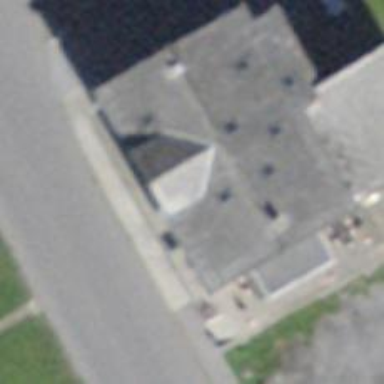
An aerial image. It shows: Restaurant.